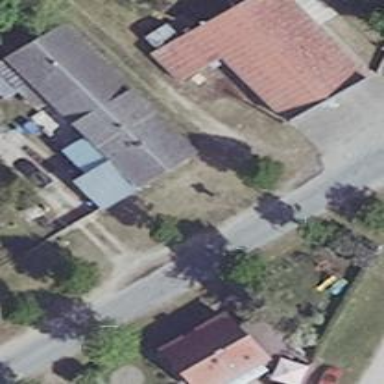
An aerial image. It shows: Residential building.